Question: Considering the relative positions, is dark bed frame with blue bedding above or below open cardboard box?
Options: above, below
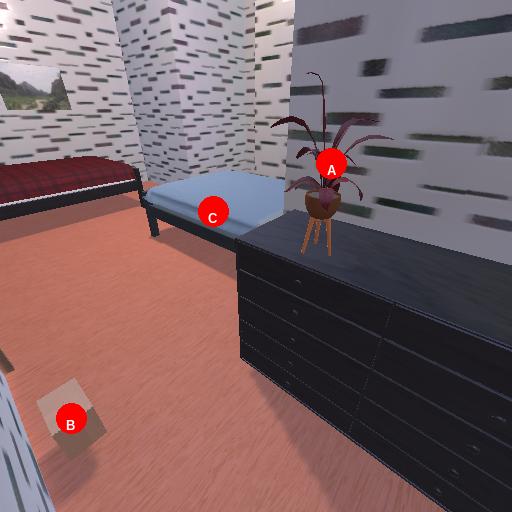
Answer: above